Question: On the profiler toolbar I noticed a lot of db queries, 400+, this happens when I print a related entity info. I am very new to setting doctrine mapping information within my entities so I don't know whether it's something I have misconfigured or if that's the way it is or maybe there is a better way to do it.
Basically the entity has two one-to-one relations to the entity. I'll post my code, maybe you can spot something or perhaps you could tell me if my code so far is going in the right direction.
The class:
'''
class Estimates
{
...
/**
* @ORM\OneToOne(targetEntity="MG\AdminBundle\Entity\CustomersHomes")
* @ORM\JoinColumn(name="work_address_id", referencedColumnName="homes_id")
*
*/
private $workAddress;
/**
*
* @ORM\OneToOne(targetEntity="MG\AdminBundle\Entity\CustomersHomes")
* @ORM\JoinColumn(name="homes_id", referencedColumnName="homes_id")
*
*/
private $homeAddress;
...
// getters and setters are in place below
...
}
'''
And here is the action method in the CustomersController.php
'''
public function viewAction($customersId)
{
$em = $this->getDoctrine()->getManager();
$customer = $em->getRepository('MGAdminBundle:Customers')->find($customersId);
if (!$customer){
throw $this->createNotFoundException($this->get('translator')->trans('No record found for this customer.'));
}
$allHomes = $em->getRepository('MGAdminBundle:CustomersHomes')->getHomes($customersId,null,10);
$billingHomes = $em->getRepository('MGAdminBundle:CustomersHomes')->getHomes($customersId, 'billing', 2);
$allHomesCount = $em->getRepository('MGAdminBundle:CustomersHomes')->getHomesCountByCustomer($customersId);
$customerSecondaryEmails = $customer->getEmails();
$customerMessages = $customer->getMessages();
$estimateRequests = $customer->getRequests();
$estimates = $customer->getEstimates();
return $this->render('MGAdminBundle:Customers:view.html.twig', array(
'customer' => $customer,
'allHomes' => $allHomes,
'billingHomes' => $billingHomes,
'allHomesCount' => $allHomesCount,
'customerSecondaryEmails' => $customerSecondaryEmails,
'messages' => $customerMessages,
'estimateRequests' => $estimateRequests,
'estimates' => $estimates,
));
}
'''
Here is MGAdminBundle:Customers:view.html.twig
'''
{% extends 'MGAdminBundle::layout.html.twig' %}
{% block title 'Profile: ' | trans ~ customer.firstname | upper ~ ' ' ~ customer.lastname | upper %}
{% block content %}
{% include 'MGAdminBundle:Customers/Partials:_customer-details.html.twig' %}
{% include 'MGAdminBundle:Customers/Partials:_secondary-contacts.html.twig' %}
{% include 'MGAdminBundle:Customers/Partials:_addresses.html.twig' %}
{% include 'MGAdminBundle:Customers/Partials:_estimate-requests.html.twig' %}
{% include 'MGAdminBundle:Customers/Partials:_messages.html.twig' %}
{% include 'MGAdminBundle:Customers/Partials:_estimates.html.twig' %}
{% endblock %}
'''
And here is MGAdminBundle:Customers/Partials:_estimates.html.twig
'''
{% if estimates|length > 0 %}
<h3>{{ 'Estimates' | trans }}</h3>
<fieldset>
{% for estimate in estimates %}
<div class="row {{ cycle(['even','odd'],loop.index) }}">
<div class="col-sm-1">{{ estimate.estimatesId | default('-') }}</div>
<div class="col-sm-2">{% include 'MGAdminBundle:Customers/Partials:_estimate-address.html.twig' with {'homeAddress': estimate.homeAddress, 'workAddress': estimate.workAddress} %}</div>
<div class="col-sm-1"></div>
<div class="col-sm-1"></div>
<div class="col-sm-1">{{ estimate.total }}</div>
<div class="col-sm-1">{{ estimate.status | default('-') }}</div>
<div class="col-sm-3">payments</div>
<div class="col-sm-1">options</div>
</div>
{% endfor %}
</fieldset>
{% endif %}
'''
And finally the partial to print the estimate address: MGAdminBundle:Customers/Partials:_estimate-address.html.twig (I'm still working with this template)
'''
{% if homeAddress is defined %}
{{ homeAddress.name }}
{% endif %}
{% if workAddress is defined %}
{{ workAddress.name }}
{% endif %}
'''
And here is a screenshot:

- -
Please bear with me, I'm new to all of this and I don't even know If I make sense. Thank you.
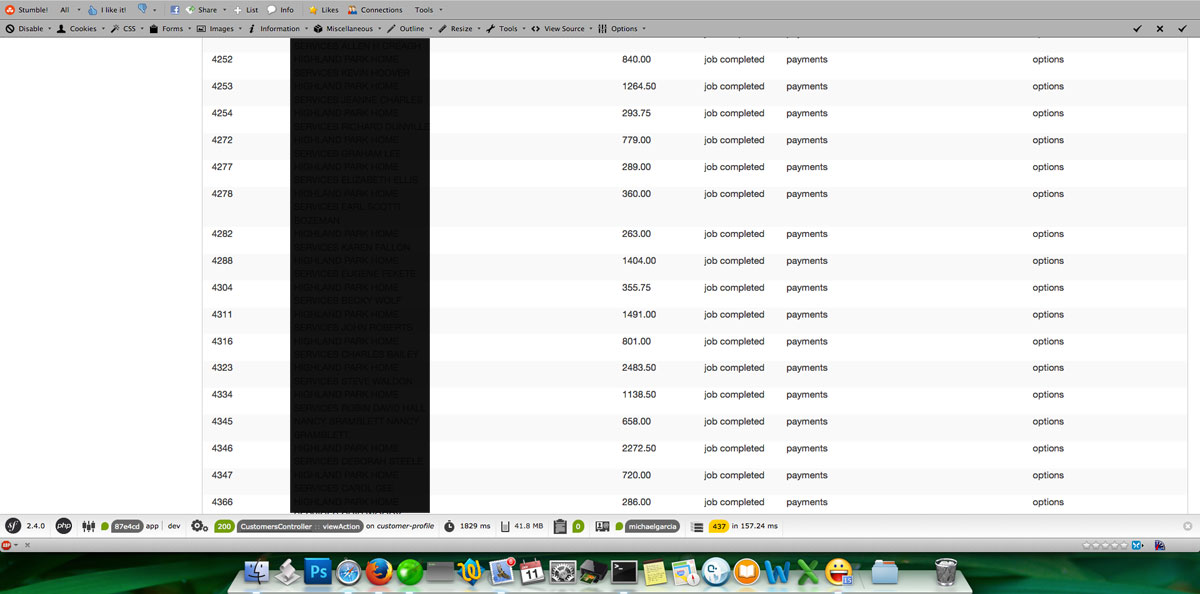
Answer: With Doctrine you can find all estimates using..
'''
$repository = $this->getDoctrine()->getManager()
->getRepository('MGAdminBundle:Customers');
'''
Either...
'''
$estimates = $repository->findAll();
// Find all estimates on DB
'''
Or...
'''
$estimates = $repository->findBy(array(
'constraint1' => 'blah1',
'constraint2' => 'blah2',
));
// Find all estimates that fit constraints
// Constraints can take object if they are associations
'''
From there the whole tree is available. So..
'''
foreach ($estimates as $estimate) {
$things = $estimate->getThings();
foreach ($things as $thing) {
.. something with $thing ..
}
}
'''
Or with twig..
'''
return $this->render('MGAdminBundle:Estimates:view.html.twig', array(
'estimates' => $estimates,
);
'''
then actual twig..
'''
{% for estimate in estimates %}
{% for thing in estimate.things %}
.. something with {{ thing }} ..
{% else %}
No things // Twig has a nice incorporated for, else thing
{% endfor %}
{% else %}
No estimates
{% endfor %}
'''